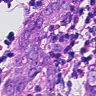
Metastatic tissue present: yes